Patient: sex M, age 79
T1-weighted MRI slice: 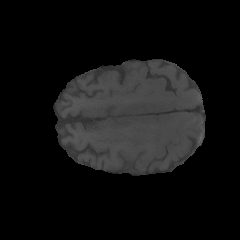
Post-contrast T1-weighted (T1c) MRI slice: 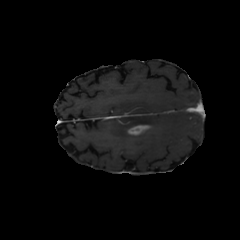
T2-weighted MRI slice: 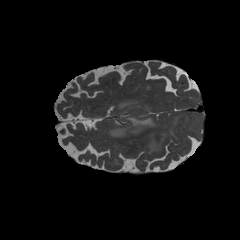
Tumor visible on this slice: yes
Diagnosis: Glioblastoma, IDH-wildtype
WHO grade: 4